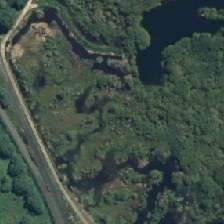
Land cover: deciduous_hardwood